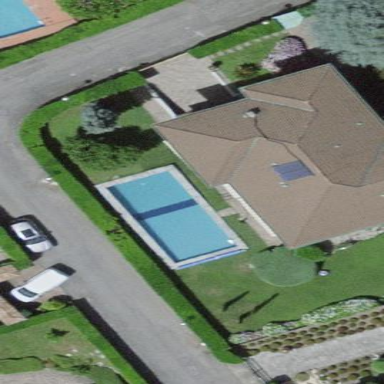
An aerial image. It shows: Swimming pool located in leisure land.